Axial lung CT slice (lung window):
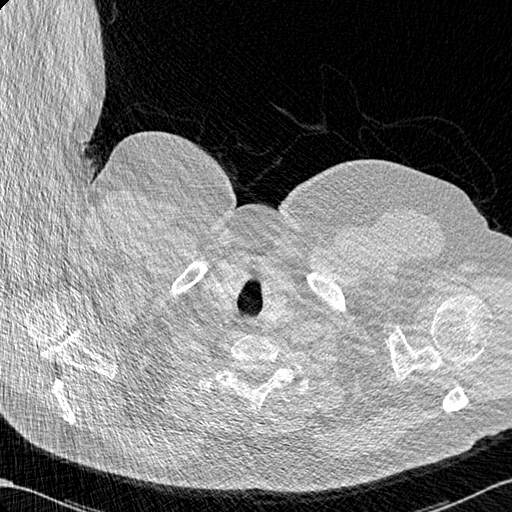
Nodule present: no